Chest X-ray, PA view. Patient: 48 years old, sex F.
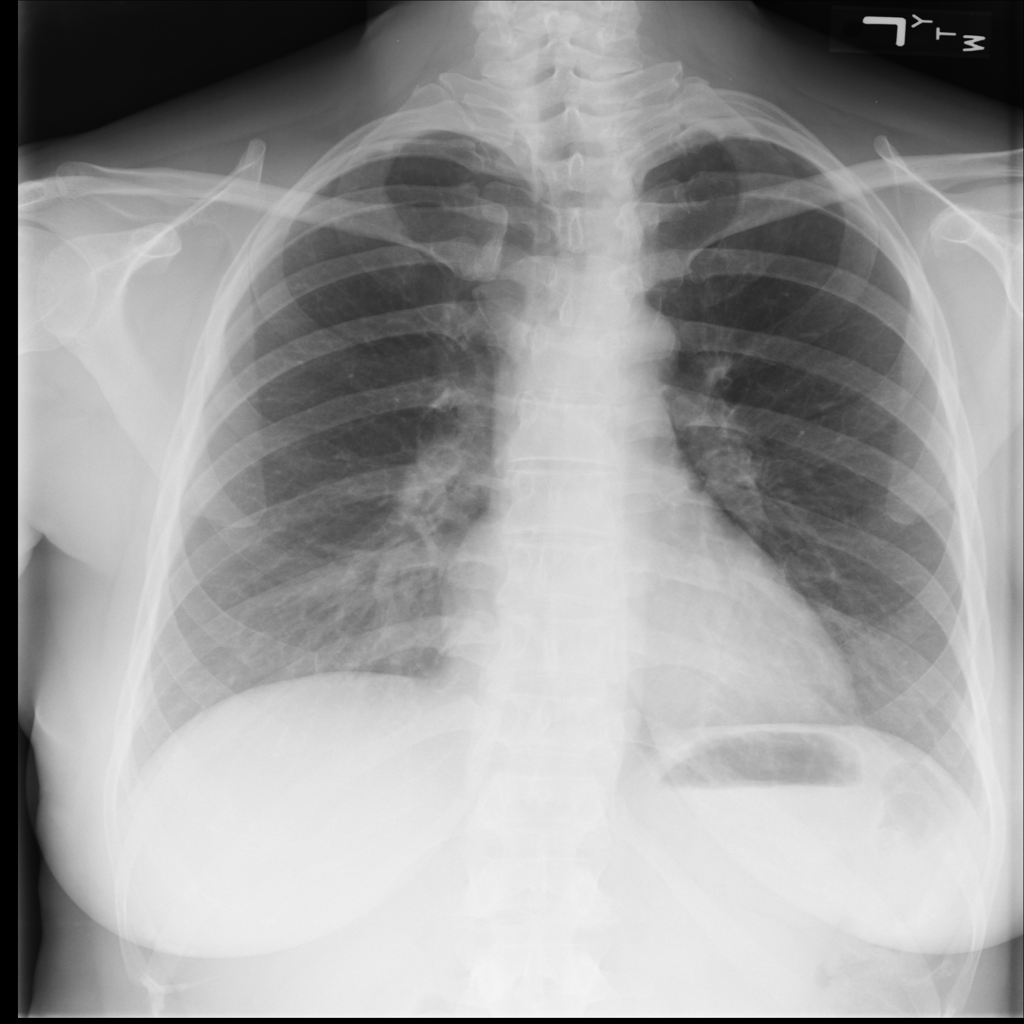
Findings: No Finding